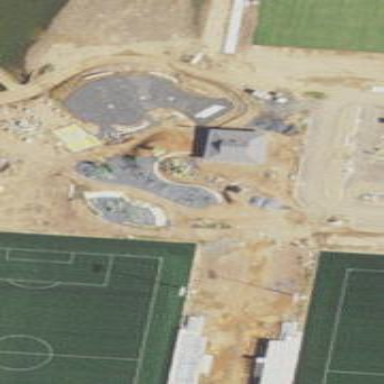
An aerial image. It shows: Playground area for leisure land.